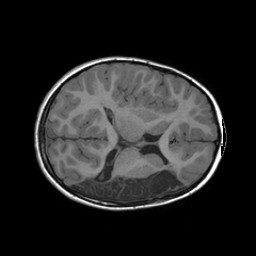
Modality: T1w
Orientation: axial
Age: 5
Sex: male
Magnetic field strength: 3 T